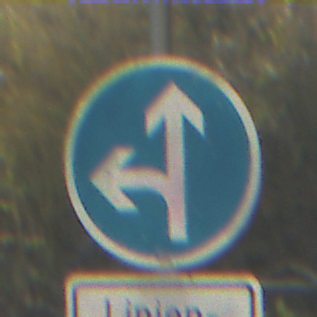
Verkehrszeichen: VorgeschriebeneFahrtrichtungGeradeausOderLinks
Zusatzzeichen unten: BesondereFahrzeugeUndTransportgueter2
Umgebung: Outdoor, Nature
Tageszeit: MorningAfternoon
Wetter: PartlyCloudy
Licht: Natural
Jahreszeit: NotSpecified
Kontrast: HighContrast